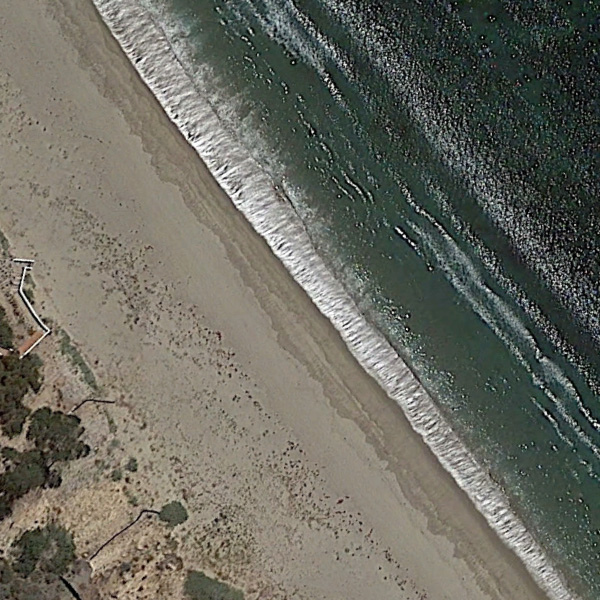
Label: Beach